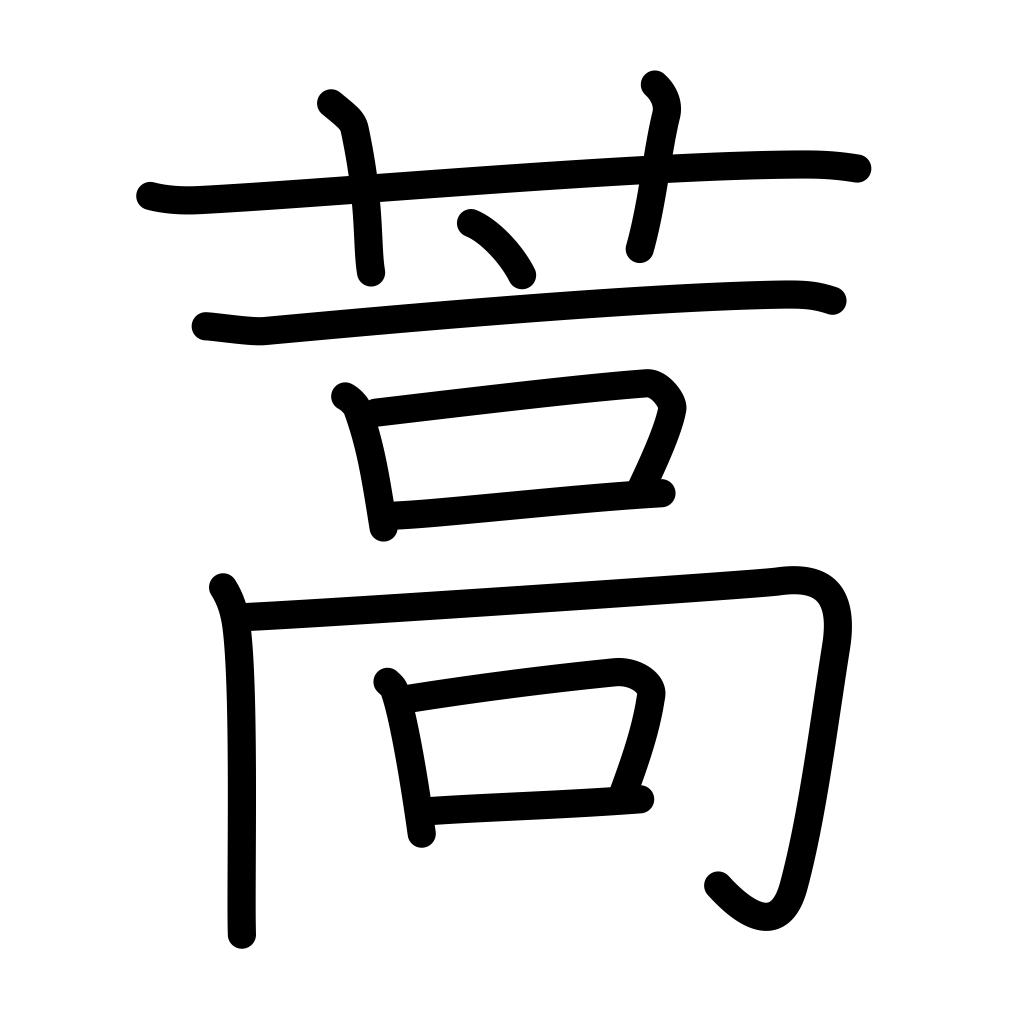
Meaning: mugwort